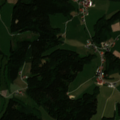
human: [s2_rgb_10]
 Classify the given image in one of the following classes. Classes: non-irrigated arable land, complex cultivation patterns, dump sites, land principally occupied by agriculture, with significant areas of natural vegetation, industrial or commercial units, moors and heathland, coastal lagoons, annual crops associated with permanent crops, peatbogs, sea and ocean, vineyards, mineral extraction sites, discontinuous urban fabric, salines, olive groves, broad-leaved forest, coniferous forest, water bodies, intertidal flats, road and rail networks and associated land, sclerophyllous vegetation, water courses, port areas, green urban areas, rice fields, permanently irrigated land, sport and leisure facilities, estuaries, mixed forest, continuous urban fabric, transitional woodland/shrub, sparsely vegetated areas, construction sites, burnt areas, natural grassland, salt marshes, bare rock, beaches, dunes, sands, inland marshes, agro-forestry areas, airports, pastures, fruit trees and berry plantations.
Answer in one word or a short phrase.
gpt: pastures, coniferous forest, mixed forest